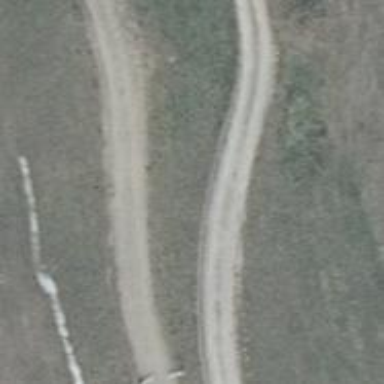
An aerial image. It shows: Compacted driveway used as service road.